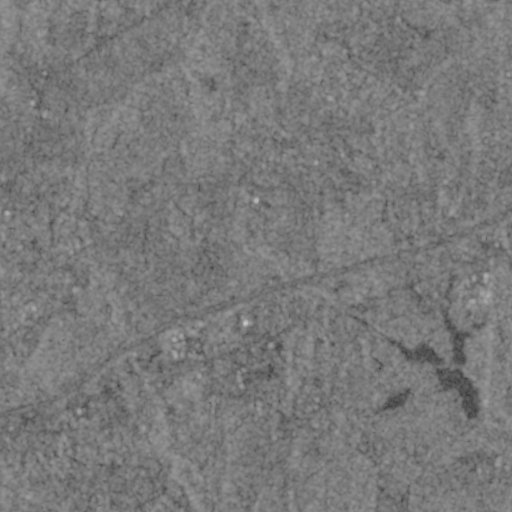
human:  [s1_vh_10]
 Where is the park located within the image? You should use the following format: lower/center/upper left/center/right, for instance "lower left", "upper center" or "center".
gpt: The park is located in the upper right of the image.
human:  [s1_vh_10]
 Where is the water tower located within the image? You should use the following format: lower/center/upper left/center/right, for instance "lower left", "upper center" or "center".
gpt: The water tower is located in the lower center of the image.
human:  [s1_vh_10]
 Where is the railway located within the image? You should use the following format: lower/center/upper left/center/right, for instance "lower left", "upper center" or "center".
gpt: The railway is located in the upper of the image.
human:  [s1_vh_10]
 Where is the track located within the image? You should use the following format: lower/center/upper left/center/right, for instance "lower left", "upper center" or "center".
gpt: There is no track in the image.

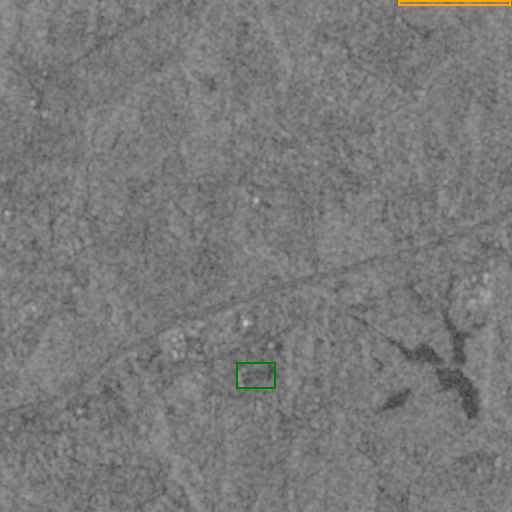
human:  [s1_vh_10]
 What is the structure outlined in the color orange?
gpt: The structure outlined in orange is a park.
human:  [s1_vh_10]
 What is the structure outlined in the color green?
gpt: The structure outlined in green is a building.
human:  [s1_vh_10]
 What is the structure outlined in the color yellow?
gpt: There is no yellow outline.